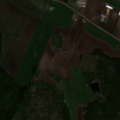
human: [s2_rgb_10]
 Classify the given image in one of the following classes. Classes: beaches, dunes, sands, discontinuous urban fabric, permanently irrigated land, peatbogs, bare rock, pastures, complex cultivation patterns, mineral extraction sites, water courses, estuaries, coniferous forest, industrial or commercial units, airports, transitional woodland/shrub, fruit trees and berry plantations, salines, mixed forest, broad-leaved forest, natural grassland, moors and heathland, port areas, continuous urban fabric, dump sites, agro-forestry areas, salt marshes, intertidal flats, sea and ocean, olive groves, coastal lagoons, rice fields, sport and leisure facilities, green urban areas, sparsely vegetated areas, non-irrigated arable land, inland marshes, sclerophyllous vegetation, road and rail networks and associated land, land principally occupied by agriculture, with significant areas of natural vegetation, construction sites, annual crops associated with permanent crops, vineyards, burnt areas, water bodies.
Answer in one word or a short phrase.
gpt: non-irrigated arable land, land principally occupied by agriculture, with significant areas of natural vegetation, coniferous forest, mixed forest